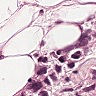
Metastatic tissue present: no